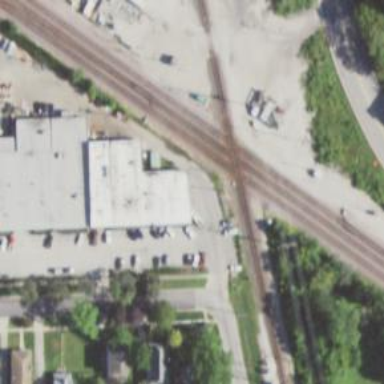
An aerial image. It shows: Railway crossing.